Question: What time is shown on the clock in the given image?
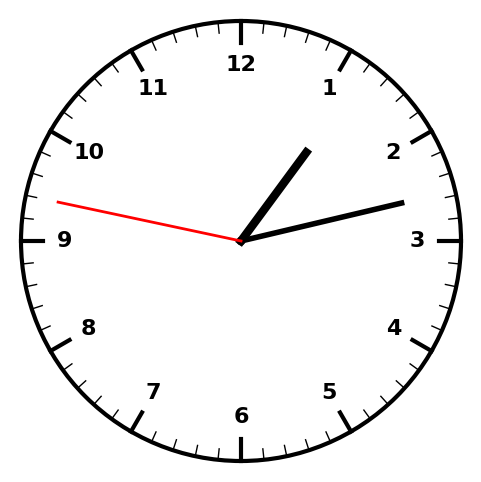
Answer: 01:12:47